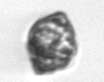
Label: Kryptoperidinium_triquetrum